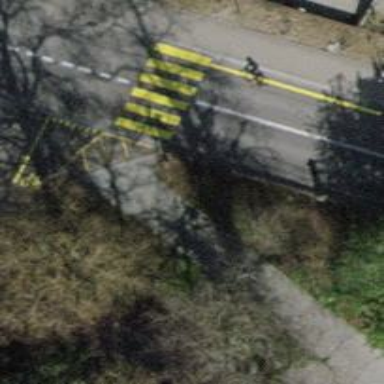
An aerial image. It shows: Kerb barrier.